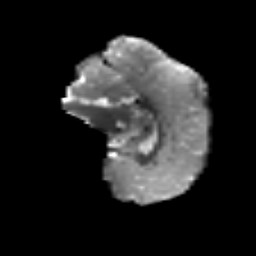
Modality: T2w
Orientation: sagittal
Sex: male
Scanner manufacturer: siemens
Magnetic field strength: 3 T
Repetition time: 5 s
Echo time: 0.071 s